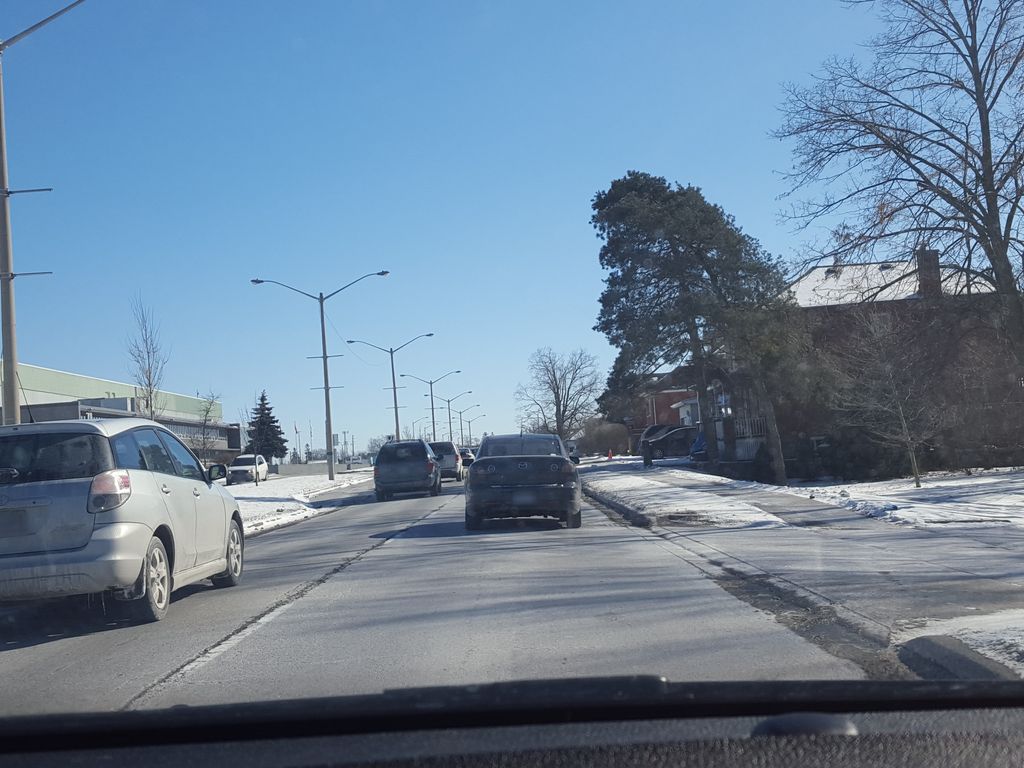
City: kitchener-waterloo